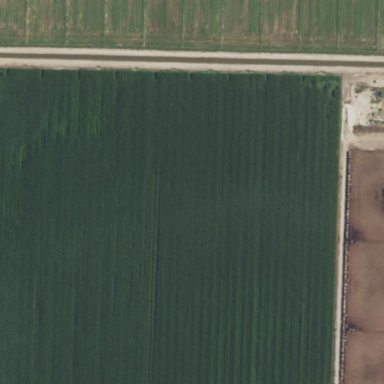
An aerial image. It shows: Farmland with fields for crop cultivation.